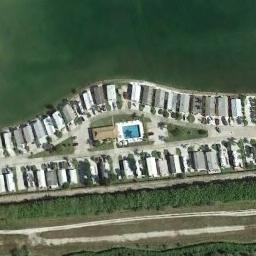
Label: mobile_home_park